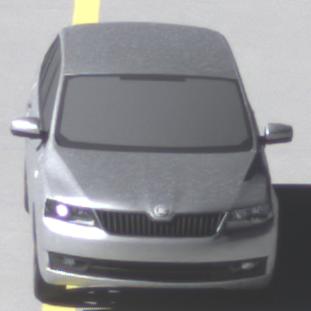
Make: Skoda
Model: Rapid Spaceback 1.2 TSI
Detailed model: Rapid Spaceback
Model produced from: 2013/10
Model produced until: 2015/04
Doors: 5
Color: white
Road condition: dry road
Daytime: morning or afternoon
Contrast: high contrast